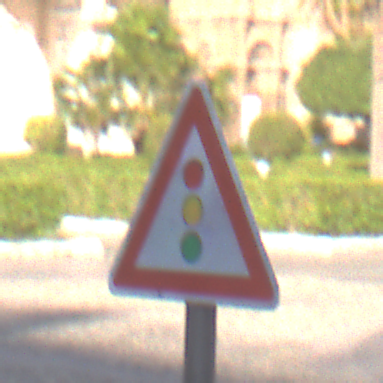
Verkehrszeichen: Lichtzeichenanlage
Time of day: SunriseSunset
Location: Outdoor (Urban)
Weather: PartlyCloudy
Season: NotSpecified
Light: Natural